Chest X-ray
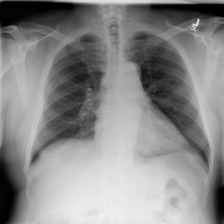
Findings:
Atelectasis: negative
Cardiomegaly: negative
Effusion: negative
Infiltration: negative
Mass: negative
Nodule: negative
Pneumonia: negative
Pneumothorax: negative
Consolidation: negative
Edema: negative
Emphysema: negative
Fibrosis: negative
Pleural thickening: negative
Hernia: negative